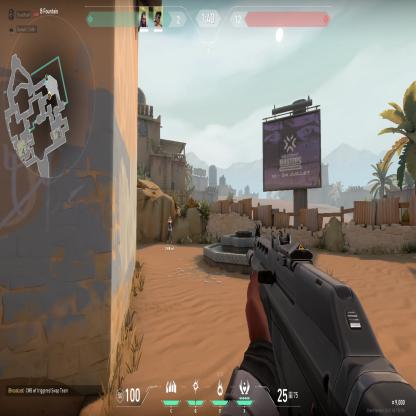
Label: teammate